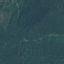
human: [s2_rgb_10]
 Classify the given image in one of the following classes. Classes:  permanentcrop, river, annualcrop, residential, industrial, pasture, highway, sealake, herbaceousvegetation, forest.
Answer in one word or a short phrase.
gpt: Forest